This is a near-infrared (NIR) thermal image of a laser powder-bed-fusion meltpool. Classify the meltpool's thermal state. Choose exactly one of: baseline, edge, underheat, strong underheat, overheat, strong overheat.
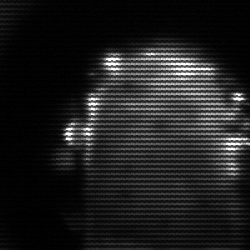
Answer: baseline